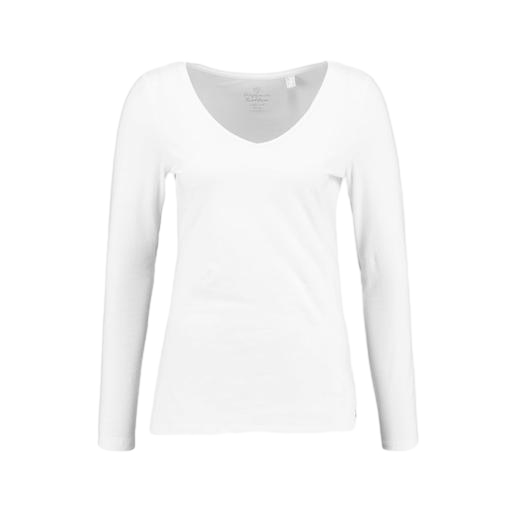
white long-sleeve v-neck tee, white v-neck long-sleeve top, white women's heattech extra warm scoop neck tee, white background